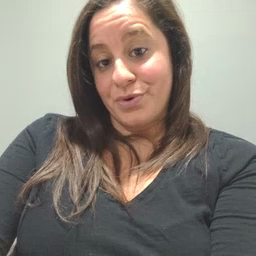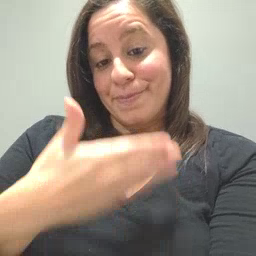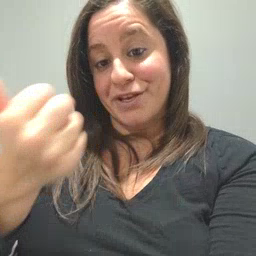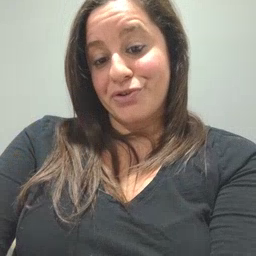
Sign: better